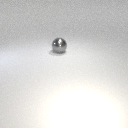
large gray metal sphere